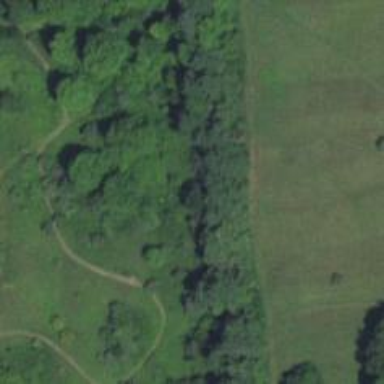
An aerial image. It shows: Path.